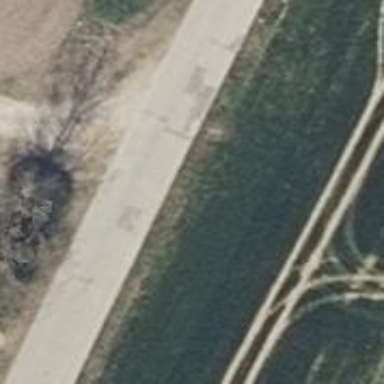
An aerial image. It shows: Tree-lined asphalt tertiary road.